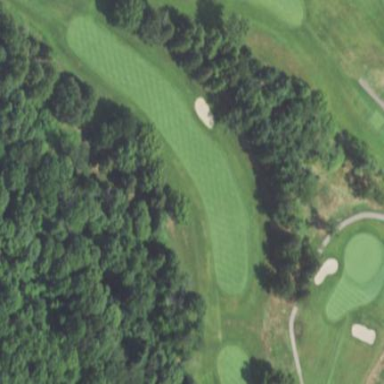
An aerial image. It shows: Golf fairway surrounded by grass.